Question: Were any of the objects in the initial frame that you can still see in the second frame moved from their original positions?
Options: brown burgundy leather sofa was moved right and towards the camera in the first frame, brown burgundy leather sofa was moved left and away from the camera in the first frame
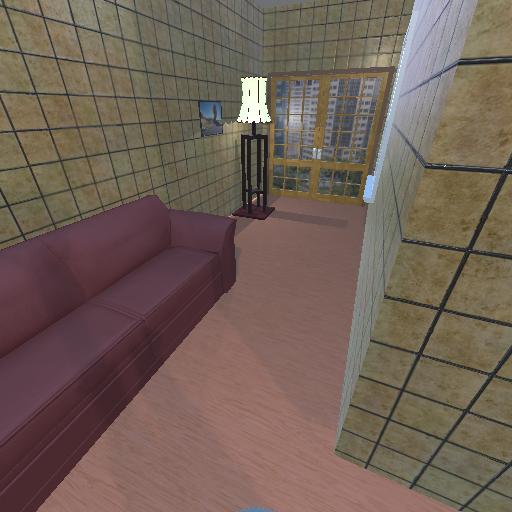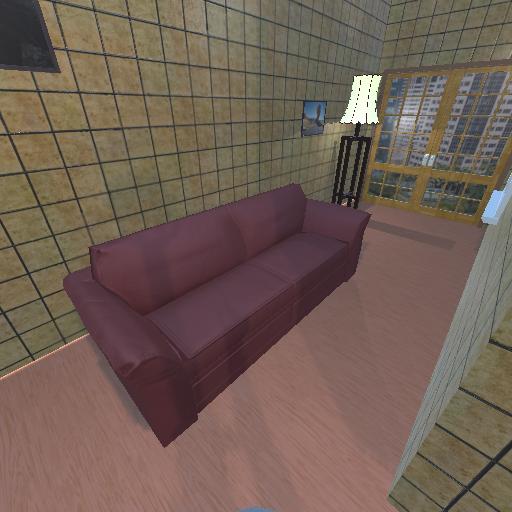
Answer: brown burgundy leather sofa was moved right and towards the camera in the first frame